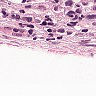
Metastatic tissue present: yes